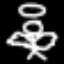
Label: angel